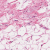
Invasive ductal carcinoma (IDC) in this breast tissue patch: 0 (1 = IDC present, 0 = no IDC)